Question: I am using ASP.NET repeater function. Its working fine. But here all the comments are coming one by one without any separation. I need each comment to be placed in a separate box and to add back ground color to that box. Just like in wordpress comment page how the comments are separated. My complete code follows please tell me how to separate each comment.
'''
<html>
<body>
<form id="form1" runat="server">
<asp:Repeater id="Repeater1" runat="server" >
<HeaderTemplate>
<table border=1>
</HeaderTemplate>
<ItemTemplate>
<tr>
<%# DataBinder.Eval(Container.DataItem, "Name") %> </br>
<%# DataBinder.Eval(Container.DataItem, "Val4") %> </br></br></br>
</tr>
</ItemTemplate>
<FooterTemplate>
</table>
</FooterTemplate>
</asp:Repeater>
<br />
<br />
Name*:
<asp:TextBox ID="tb_name" runat="server" placeholder="Your Name"></asp:TextBox>
<br />
<br />
Email*:
<asp:TextBox ID="tb_email" runat="server"></asp:TextBox>
<br />
<br />
Website :
<asp:TextBox ID="tb_website" runat="server"></asp:TextBox>
<br />
<br />
<asp:TextBox ID="tb_comment" runat="server" Height="114px" TextMode="MultiLine"
Width="322px"></asp:TextBox>
<br />
<br />
<br />
<asp:CheckBox ID="cb_notify" runat="server"
Text="Notify me of followup comments via e-mail." />
<br />
<br />
<br />
<asp:Button ID="Submit" runat="server" onclick="Submit_Click"
Text="Post Comment" />
</form>
</body>
</html>
'''
'''
using System;
using System.Collections.Generic;
using System.Web;
using System.Web.UI;
using System.Web.UI.WebControls;
using System.Data.Odbc;
using System.Collections;
public partial class comment : System.Web.UI.Page
{
protected void Page_Load(object sender, EventArgs e)
{
string MyConString = "DRIVER={MySQL ODBC 3.51 Driver};" + "SERVER=localhost;" + "DATABASE=softmail;" + "UID=root;" + "PASSWORD=********;" + "OPTION=3";
OdbcConnection MyConnection = new OdbcConnection(MyConString);
MyConnection.Open();
OdbcCommand cmd = new OdbcCommand("Select name, email, website, comments from awm_comments", MyConnection);
OdbcDataReader dr = cmd.ExecuteReader();
if (dr.HasRows == false)
{
throw new Exception();
}
ArrayList values = new ArrayList();
while (dr.Read())
{
if (!IsPostBack)
{
string a = dr[0].ToString();
string b = dr[1].ToString();
string c = dr[2].ToString();
string d = dr[3].ToString();
values.Add(new PositionData(a, b, c, d));
Repeater1.DataSource = values;
Repeater1.DataBind();
}
}
}
protected void Submit_Click(object sender, EventArgs e)
{
string name = tb_name.Text;
string email = tb_email.Text;
string website = tb_website.Text;
string comment = tb_comment.Text;
string MyConString = "DRIVER={MySQL ODBC 3.51 Driver};" + "SERVER=localhost;" + "DATABASE=softmail;" + "UID=root;" + "PASSWORD=******;" + "OPTION=3";
OdbcConnection MyConnection = new OdbcConnection(MyConString);
OdbcCommand cmd = new OdbcCommand("INSERT INTO awm_comments(name, email, website, comments, notify)VALUES(?, ?, ?, ?, ?)", MyConnection);
cmd.Parameters.Add("@email", OdbcType.VarChar, 255).Value = name;
cmd.Parameters.Add("@alternate_email", OdbcType.VarChar, 255).Value = email;
cmd.Parameters.Add("@ipaddr", OdbcType.VarChar, 255).Value = website;
cmd.Parameters.Add("@security_question", OdbcType.VarChar, 255).Value = comment;
if (cb_notify.Checked == true)
{
int not = 1;
cmd.Parameters.Add("@security_question", OdbcType.Int, 11).Value = not;
}
else if (cb_notify.Checked == false)
{
int not = 0;
cmd.Parameters.Add("@security_question", OdbcType.Int, 11).Value = not;
}
MyConnection.Open();
cmd.ExecuteNonQuery();
MyConnection.Close();
Response.Redirect("comment.aspx");
}
public class PositionData
{
private string name;
private string ticker;
private string val3;
private string val4;
public PositionData(string name, string ticker, string val3, string val4)
{
this.name = name;
this.ticker = ticker;
this.val3 = val3;
this.val4 = val4;
}
public string Name
{
get
{
return name;
}
}
public string Ticker
{
get
{
return ticker;
}
}
public string Val3
{
get
{
return val3;
}
}
public string Val4
{
get
{
return val4;
}
}
}
}
'''

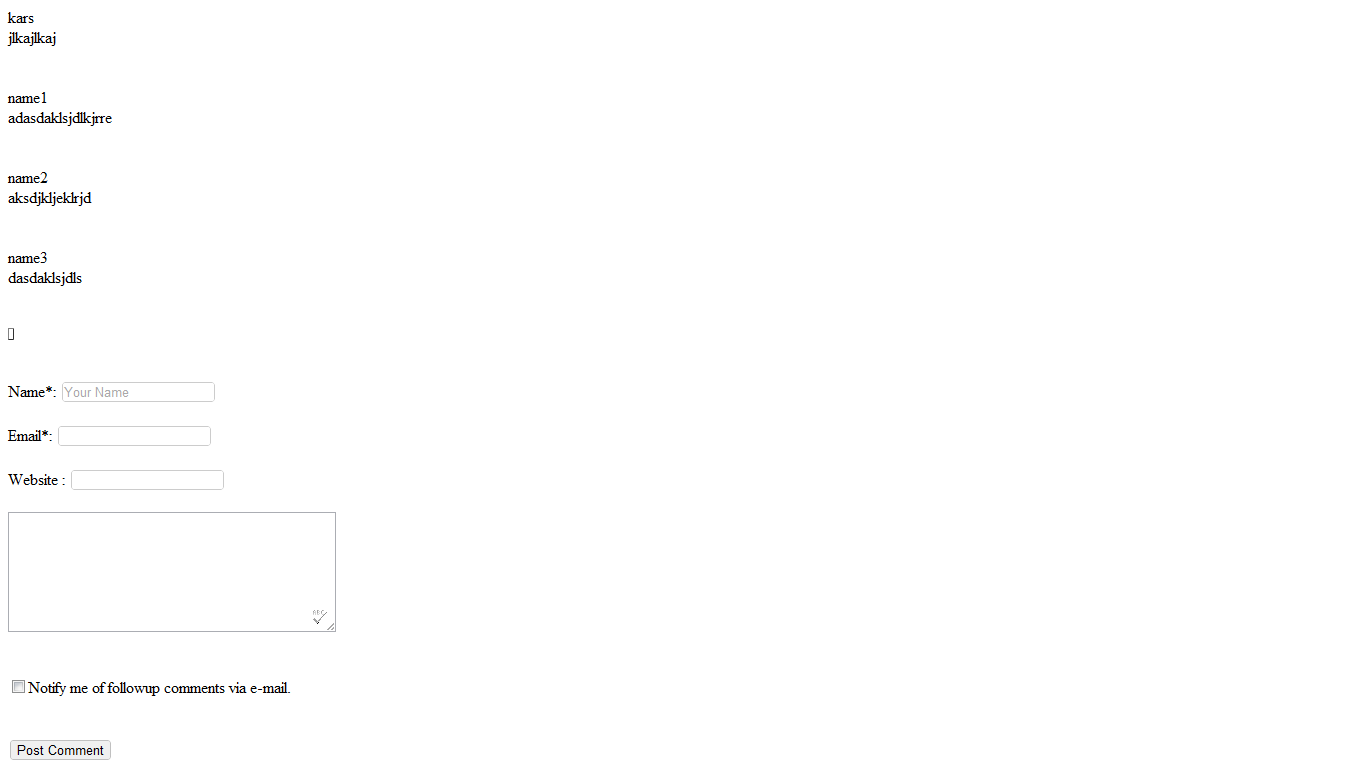
Answer: I would make such a thing like this
'''
<ItemTemplate>
<div style="padding: 10px; margin: 5px; border: 1px dotted black; background: yellow;">
<%# DataBinder.Eval(Container.DataItem, "Name") %> </br>
<%# DataBinder.Eval(Container.DataItem, "Val4") %>
</div>
</ItemTemplate>
'''
With this approach you can leave Footer and Header tempaltes.
Style div as you like.